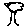
Label: tree